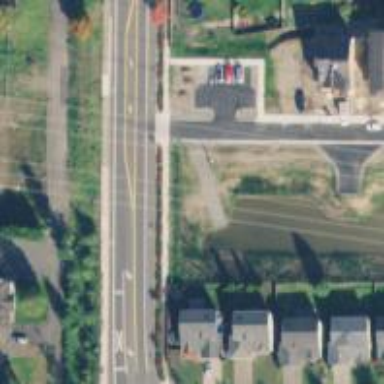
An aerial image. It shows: Residential road with asphalt surface. Sidewalk is present on the left side.